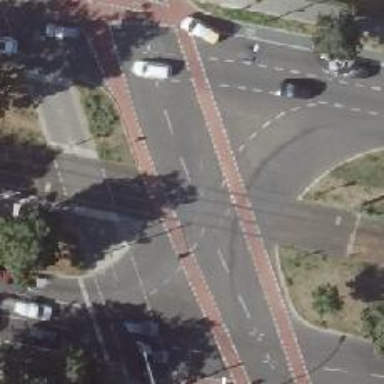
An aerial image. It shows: Tertiary road with asphalt surface. It includes cycle lane on both sides.